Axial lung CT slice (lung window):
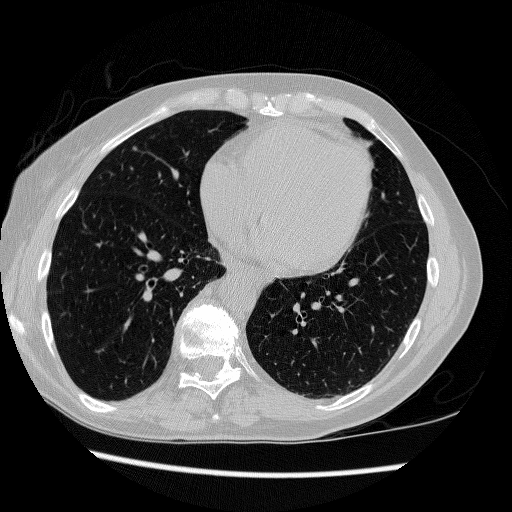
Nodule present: no